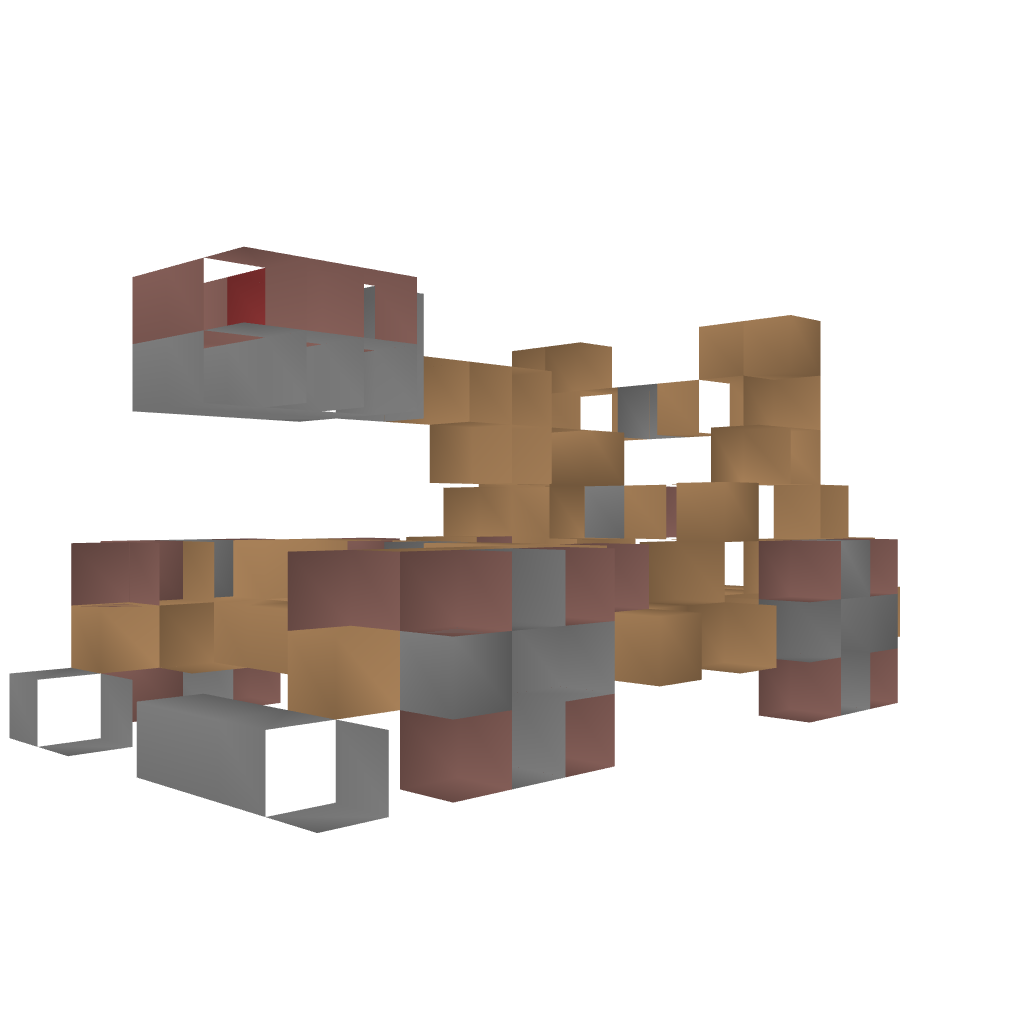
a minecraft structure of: catapult good quality